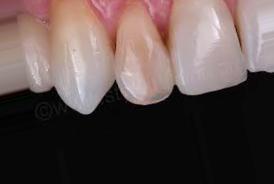
Condition: Tooth Discoloration